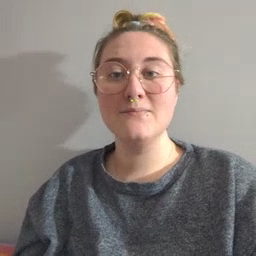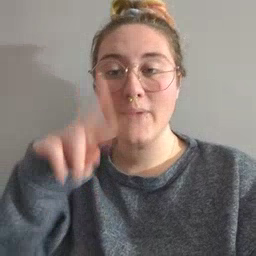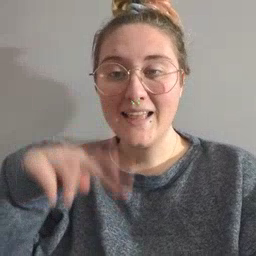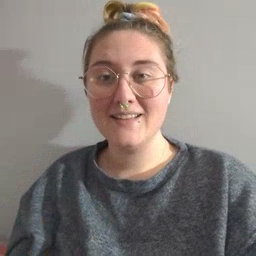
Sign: read